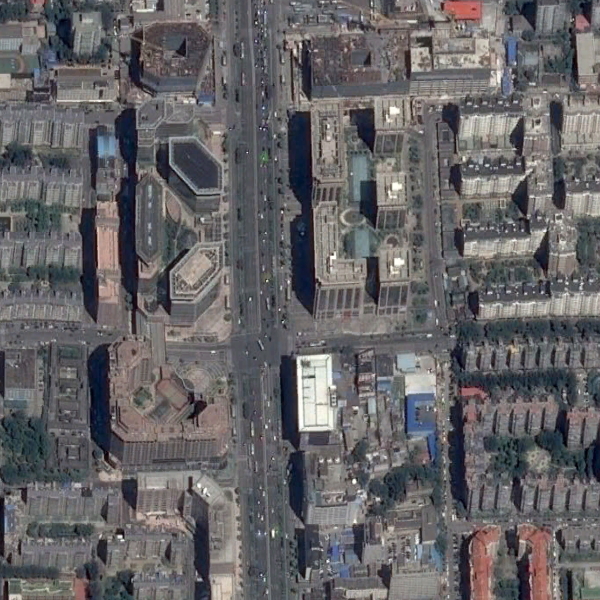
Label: Commercial